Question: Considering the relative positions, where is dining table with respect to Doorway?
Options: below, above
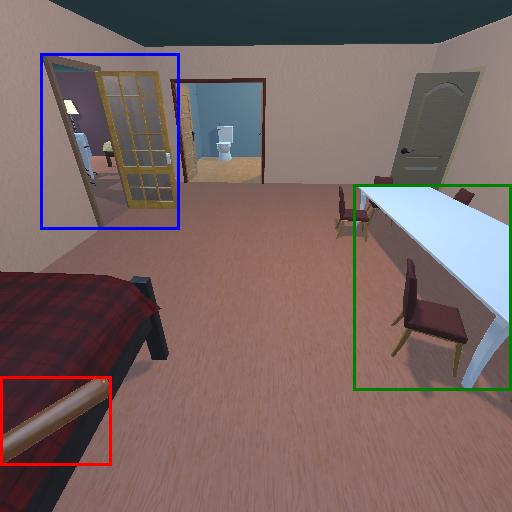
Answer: below